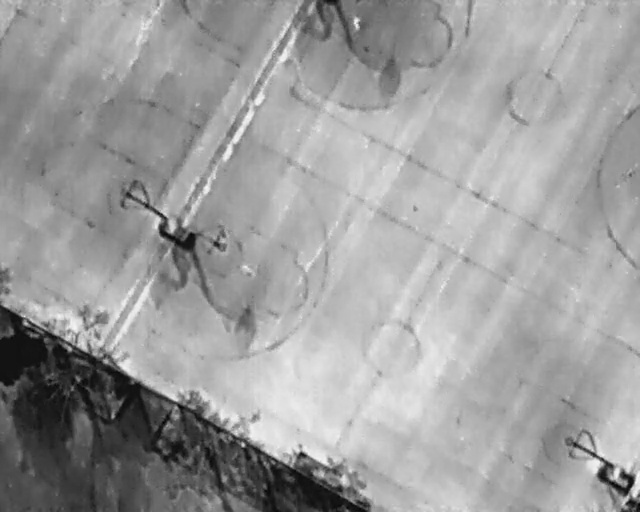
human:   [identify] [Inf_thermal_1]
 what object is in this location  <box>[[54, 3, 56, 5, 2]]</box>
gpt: <ref>1 medium person at the top</ref>